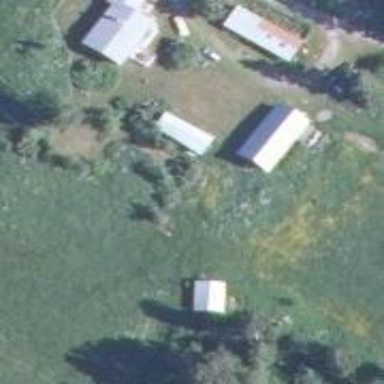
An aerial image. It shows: Farmyard area.